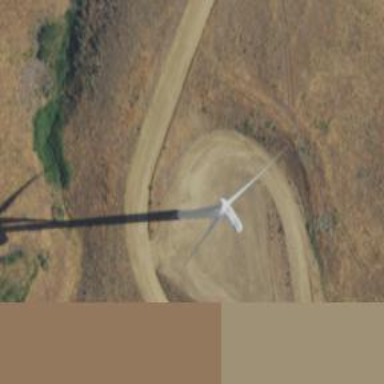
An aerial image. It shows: Wind generator in the form of horizontal axis wind turbine.